Question: I would expect setHorizontalAlignment to move my two buttons from the left over to the middle. Any idea why this is not working? All of the relevant code is below and pretty straightforward.

'''
public void onClick(ClickEvent event) {
final DialogBox deleteDialog = new DialogBox();
deleteDialog.setModal(false);
deleteDialog.setGlassEnabled(true);
HorizontalPanel buttonPane = new HorizontalPanel();
buttonPane.setHorizontalAlignment(HasHorizontalAlignment.ALIGN_RIGHT);
buttonPane.add(deleteDialogOKButton);
buttonPane.add(deleteDialogCancelButton);
deleteDialog.center();
deleteDialog.add(buttonPane);
deleteDialog.setText("Delete this Station?");
deleteDialogOKButton.addClickHandler(new ClickHandler() {
public void onClick(ClickEvent event) {
stationService.deleteStation(station, new DeleteStationCallback());
deleteDialog.hide();
}});
deleteDialogCancelButton.addClickHandler(new ClickHandler() {
public void onClick(ClickEvent event) {
deleteDialog.hide();
}});
deleteDialog.show();
//stationService.deleteStation(station, new DeleteStationCallback());
}
}
'''
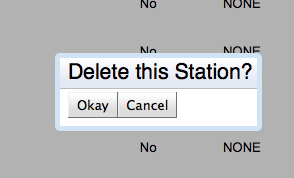
Answer: When you don't give any width to your horizontal panel, it takes up the sum of the width of its contents. So 'HasHorizontalAlignment.ALIGN_RIGHT', 'HasHorizontalAlignment.ALIGN_LEFT' or any other alignment doesnot matter as its fitted in the given area. Try setting up the following,
'''
buttonPane.setwidth(100%);
buttonPane.setHorizontalAlignment(HasHorizontalAlignment.ALIGN_CENTRE);
'''
If this also doesn't work then you have to set cell alignment using the API
'''
setCellHorizontalAlignment(Widget w,HasHorizontalAlignment.HorizontalAlignmentConstant align);
'''